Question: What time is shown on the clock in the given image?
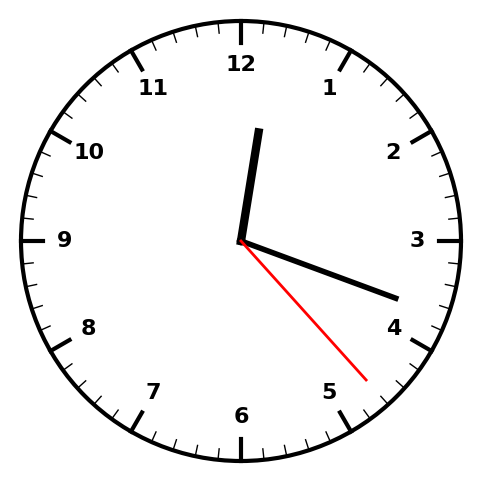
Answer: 12:18:23